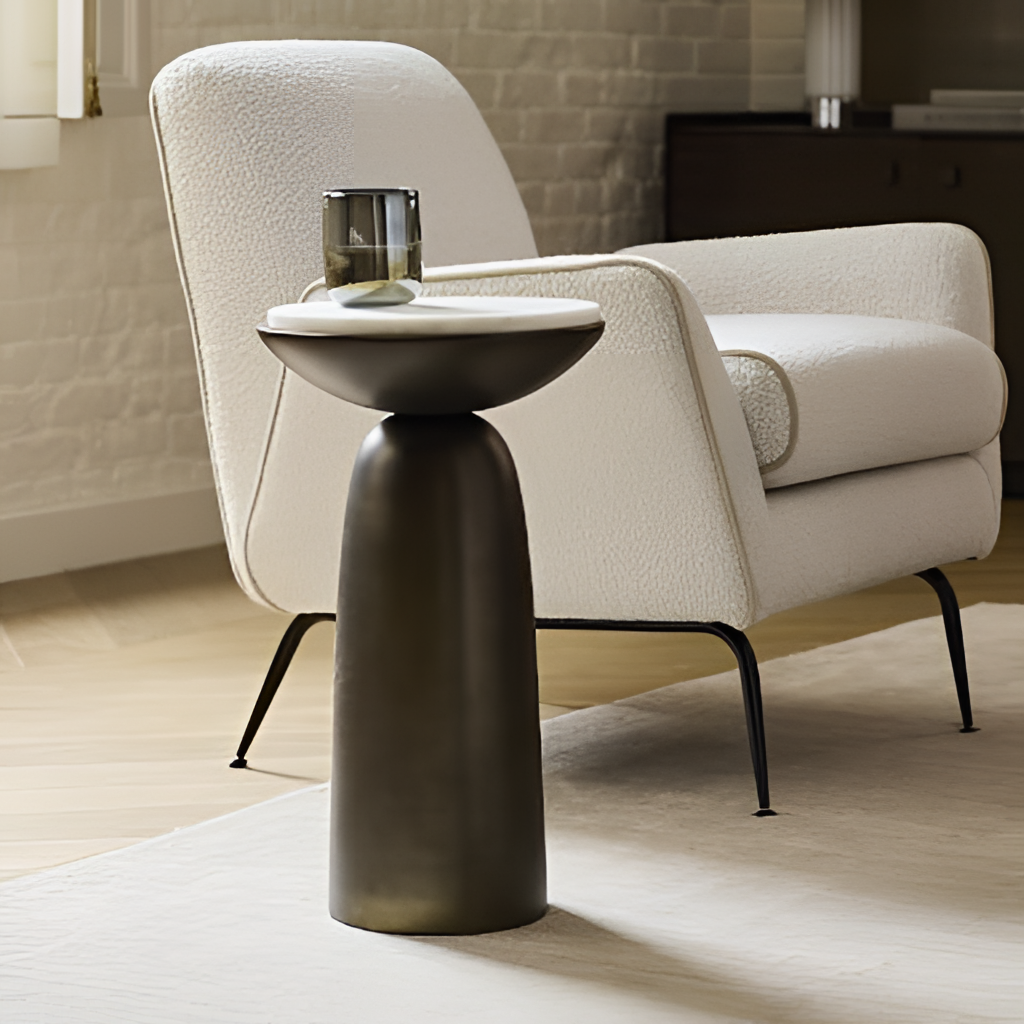
cream fabric armchair, living room, brick wallpaper, with solid pattern, contemporary, wood flooring, with herringbone pattern